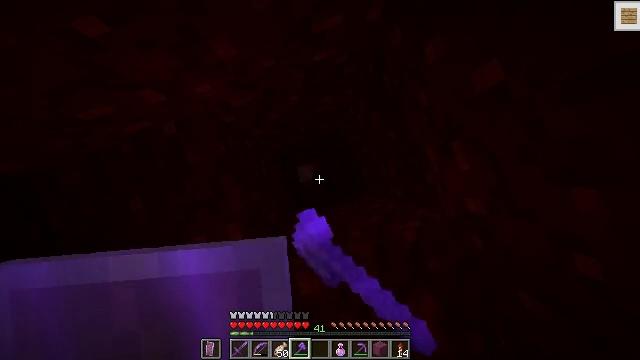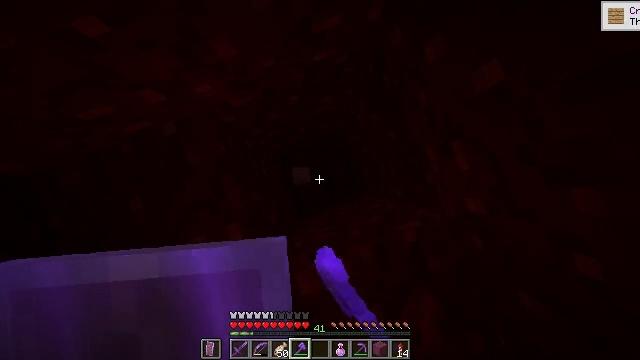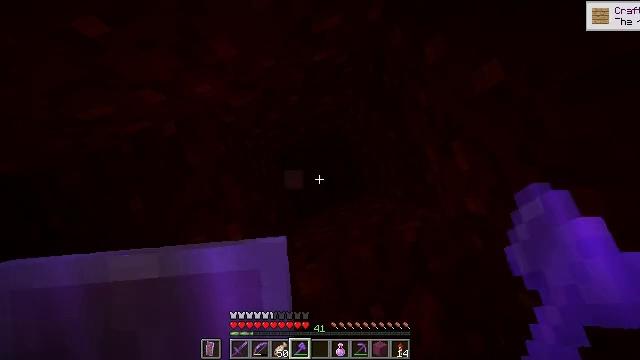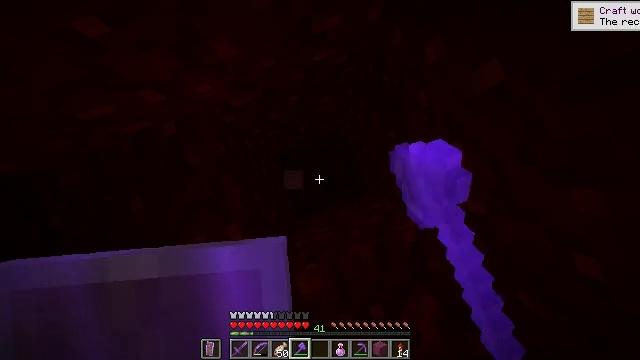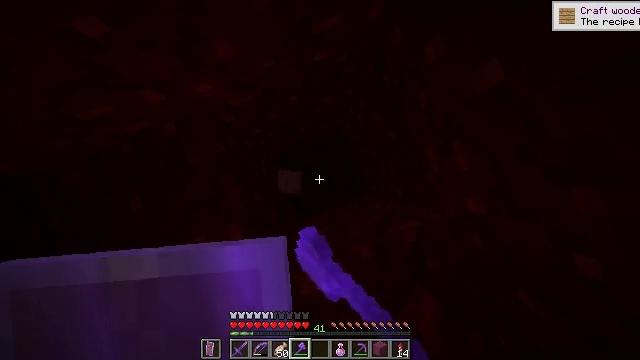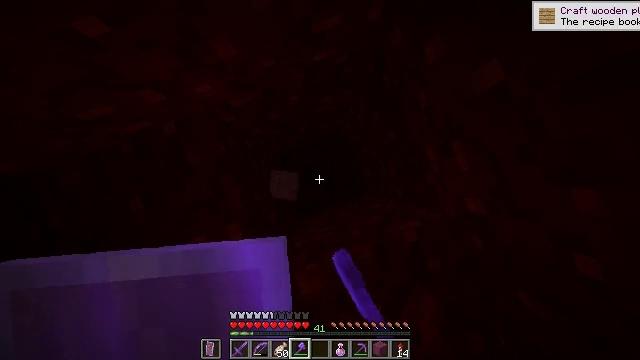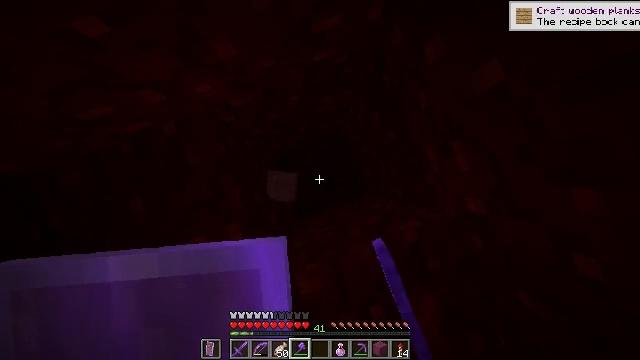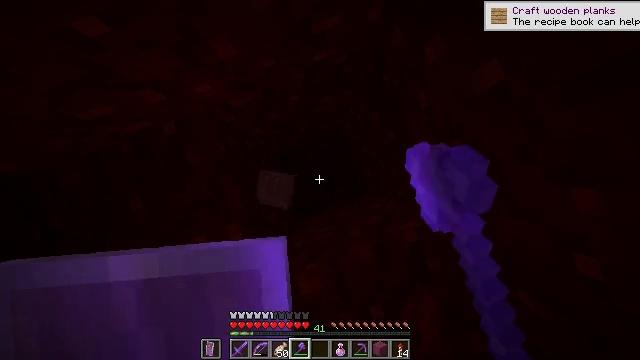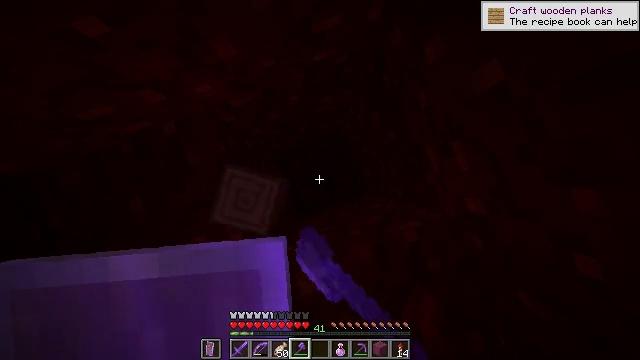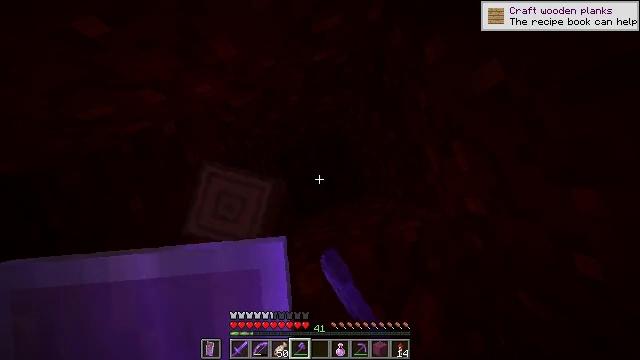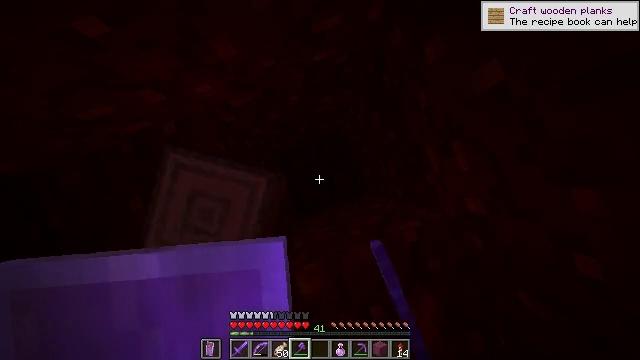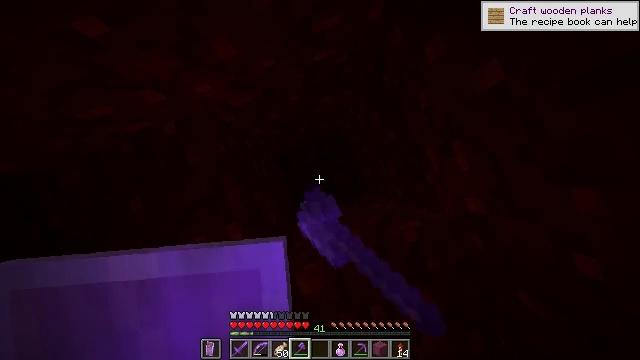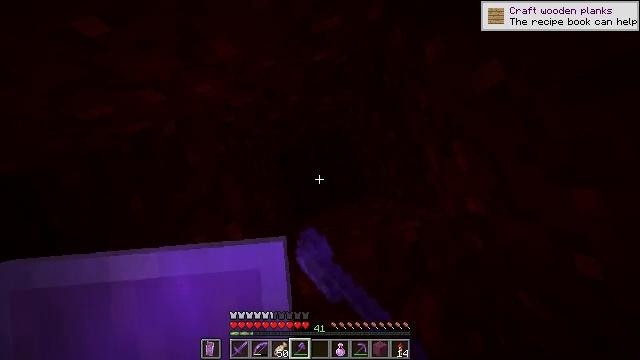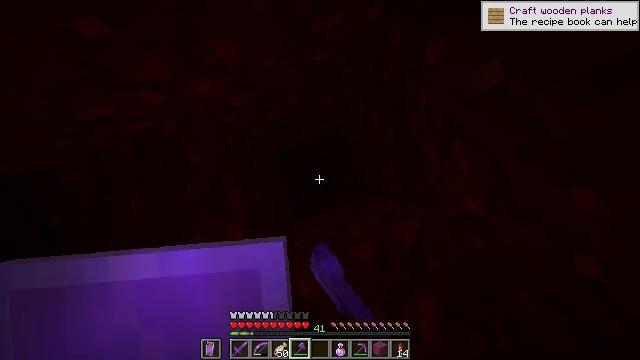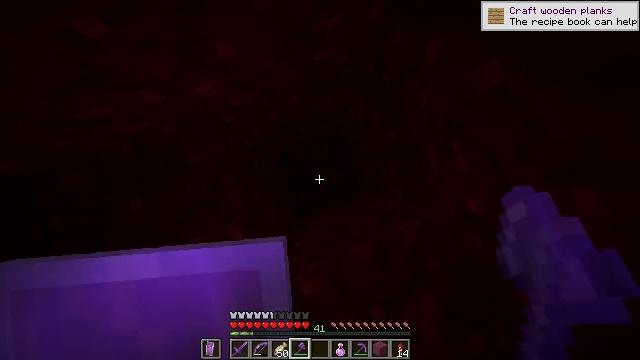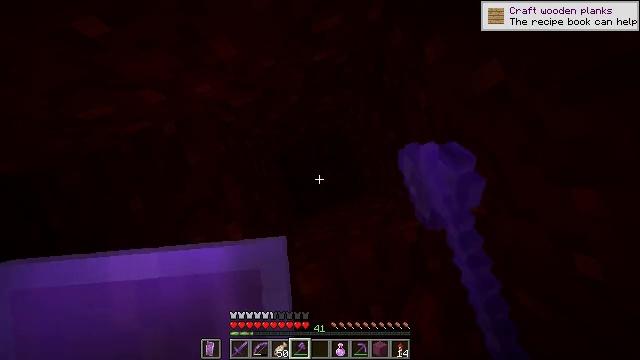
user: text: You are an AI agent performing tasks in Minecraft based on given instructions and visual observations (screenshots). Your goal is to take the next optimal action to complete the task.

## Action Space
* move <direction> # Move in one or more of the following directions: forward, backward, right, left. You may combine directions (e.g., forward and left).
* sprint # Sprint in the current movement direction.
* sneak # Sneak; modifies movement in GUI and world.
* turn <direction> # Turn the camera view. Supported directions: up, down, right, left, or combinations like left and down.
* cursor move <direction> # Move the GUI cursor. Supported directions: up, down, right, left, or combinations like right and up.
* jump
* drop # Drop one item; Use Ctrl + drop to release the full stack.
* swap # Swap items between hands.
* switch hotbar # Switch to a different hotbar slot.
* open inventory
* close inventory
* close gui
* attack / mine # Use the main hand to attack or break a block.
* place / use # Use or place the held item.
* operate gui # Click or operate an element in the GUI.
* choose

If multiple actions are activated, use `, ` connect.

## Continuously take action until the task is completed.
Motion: motion action
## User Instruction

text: Mine the crimson stem in the Nether.
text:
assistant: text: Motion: attack / mine
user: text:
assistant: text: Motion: attack / mine
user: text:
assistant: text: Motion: attack / mine
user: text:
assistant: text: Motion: attack / mine
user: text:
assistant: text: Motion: attack / mine
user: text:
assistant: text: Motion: attack / mine
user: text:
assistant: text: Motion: attack / mine
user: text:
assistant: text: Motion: attack / mine
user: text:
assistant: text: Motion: attack / mine
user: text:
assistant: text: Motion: attack / mine
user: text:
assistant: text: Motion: attack / mine
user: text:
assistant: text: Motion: attack / mine
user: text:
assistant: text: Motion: attack / mine
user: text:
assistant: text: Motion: attack / mine
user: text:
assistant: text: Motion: attack / mine
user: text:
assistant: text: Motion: attack / mine
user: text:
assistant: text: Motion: attack / mine
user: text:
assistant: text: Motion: attack / mine
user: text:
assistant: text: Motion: attack / mine
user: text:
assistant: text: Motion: attack / mine
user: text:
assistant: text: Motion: attack / mine
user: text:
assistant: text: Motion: attack / mine
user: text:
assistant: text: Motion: no_op
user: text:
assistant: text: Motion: no_op
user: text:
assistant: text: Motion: no_op
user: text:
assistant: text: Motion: no_op
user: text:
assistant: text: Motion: no_op
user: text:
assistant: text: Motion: no_op
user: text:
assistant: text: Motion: no_op
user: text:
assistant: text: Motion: no_op